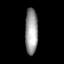
Tissue: lung
Cell type: Endothelial cells
Senescence score: 0.585
Nuclear area (px): 571
Mean DAPI intensity: 155.163